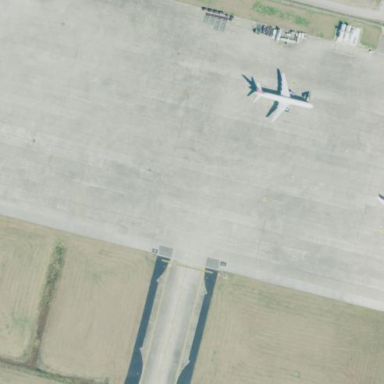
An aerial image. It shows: Apron at the airport.